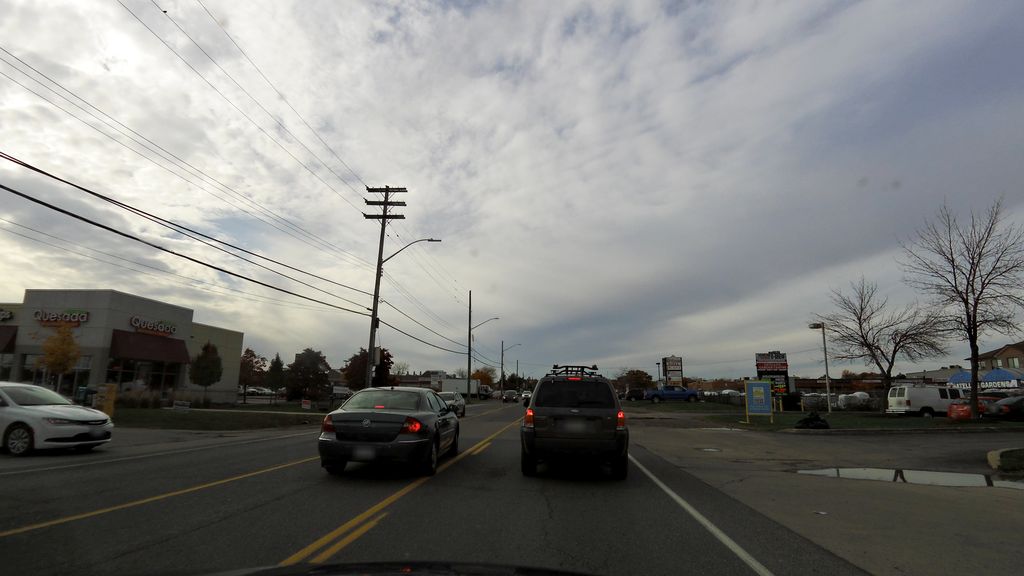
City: hamilton